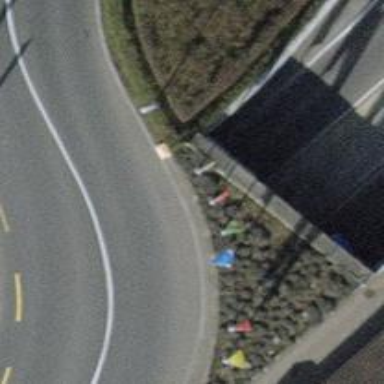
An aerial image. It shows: Flagpole structure.